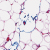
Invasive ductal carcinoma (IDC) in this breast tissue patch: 0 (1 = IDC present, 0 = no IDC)